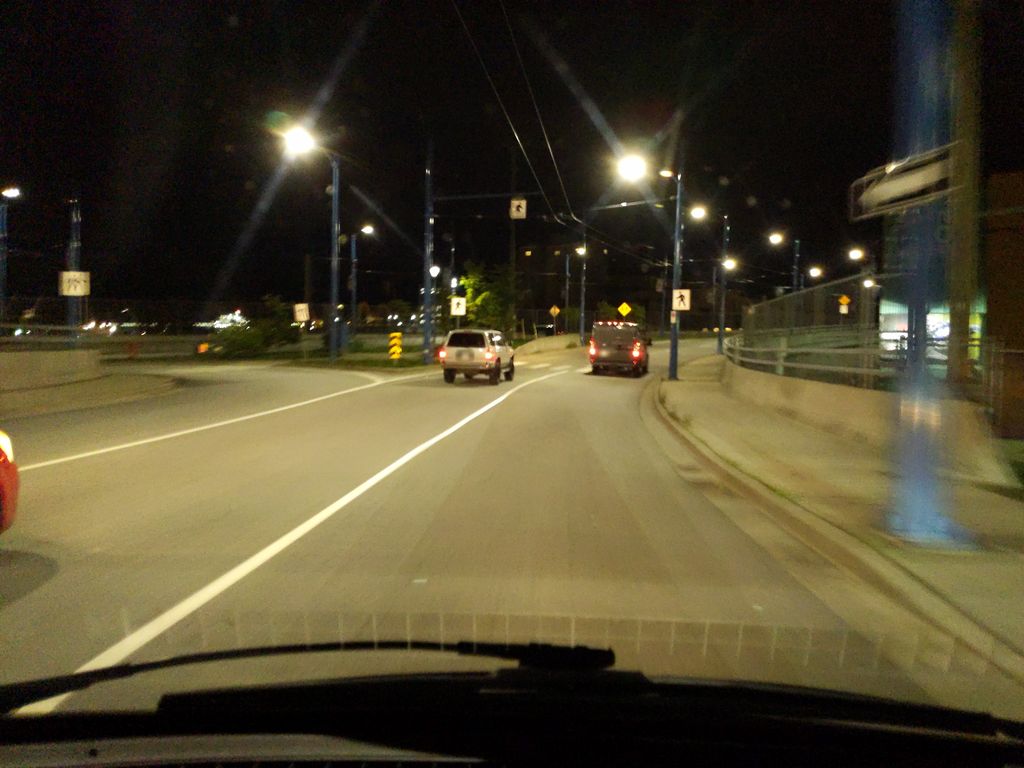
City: vancouver